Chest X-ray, PA view. Patient: 46 years old, sex F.
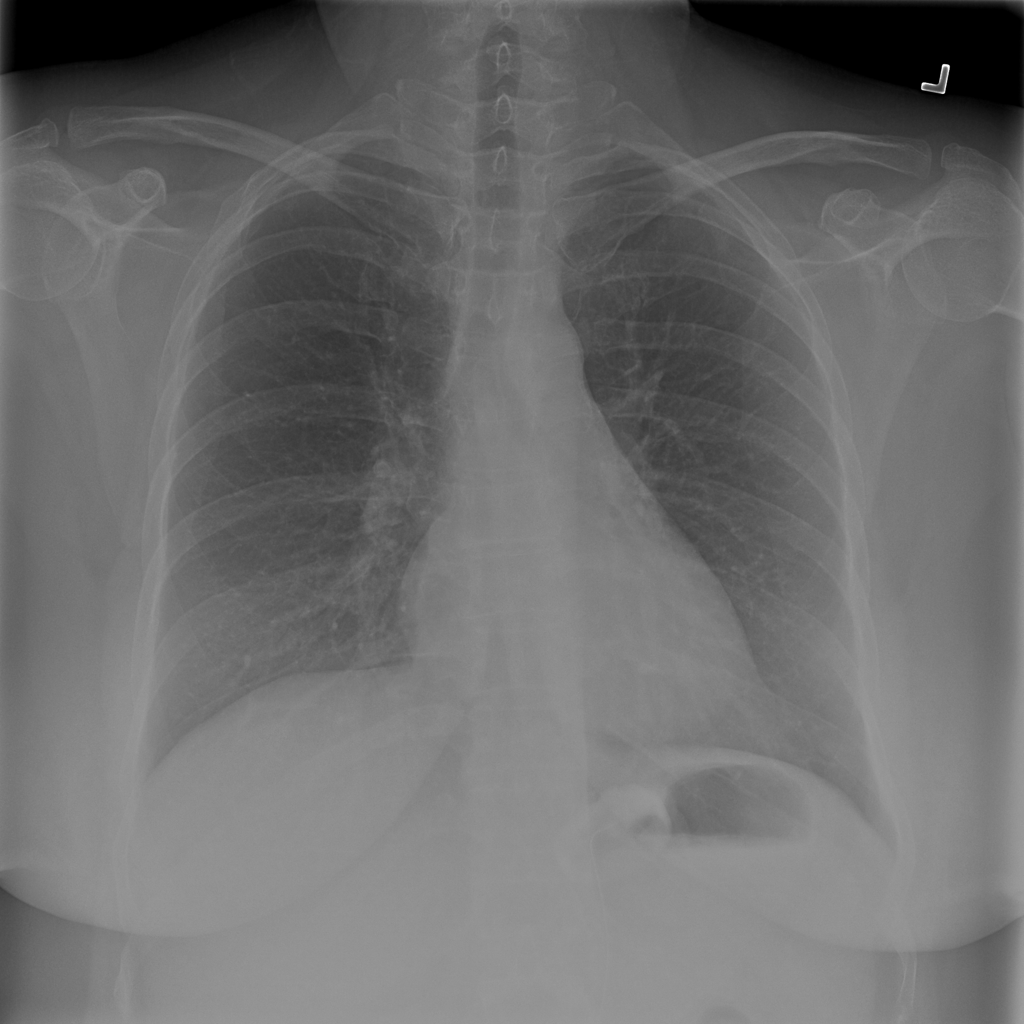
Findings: No Finding